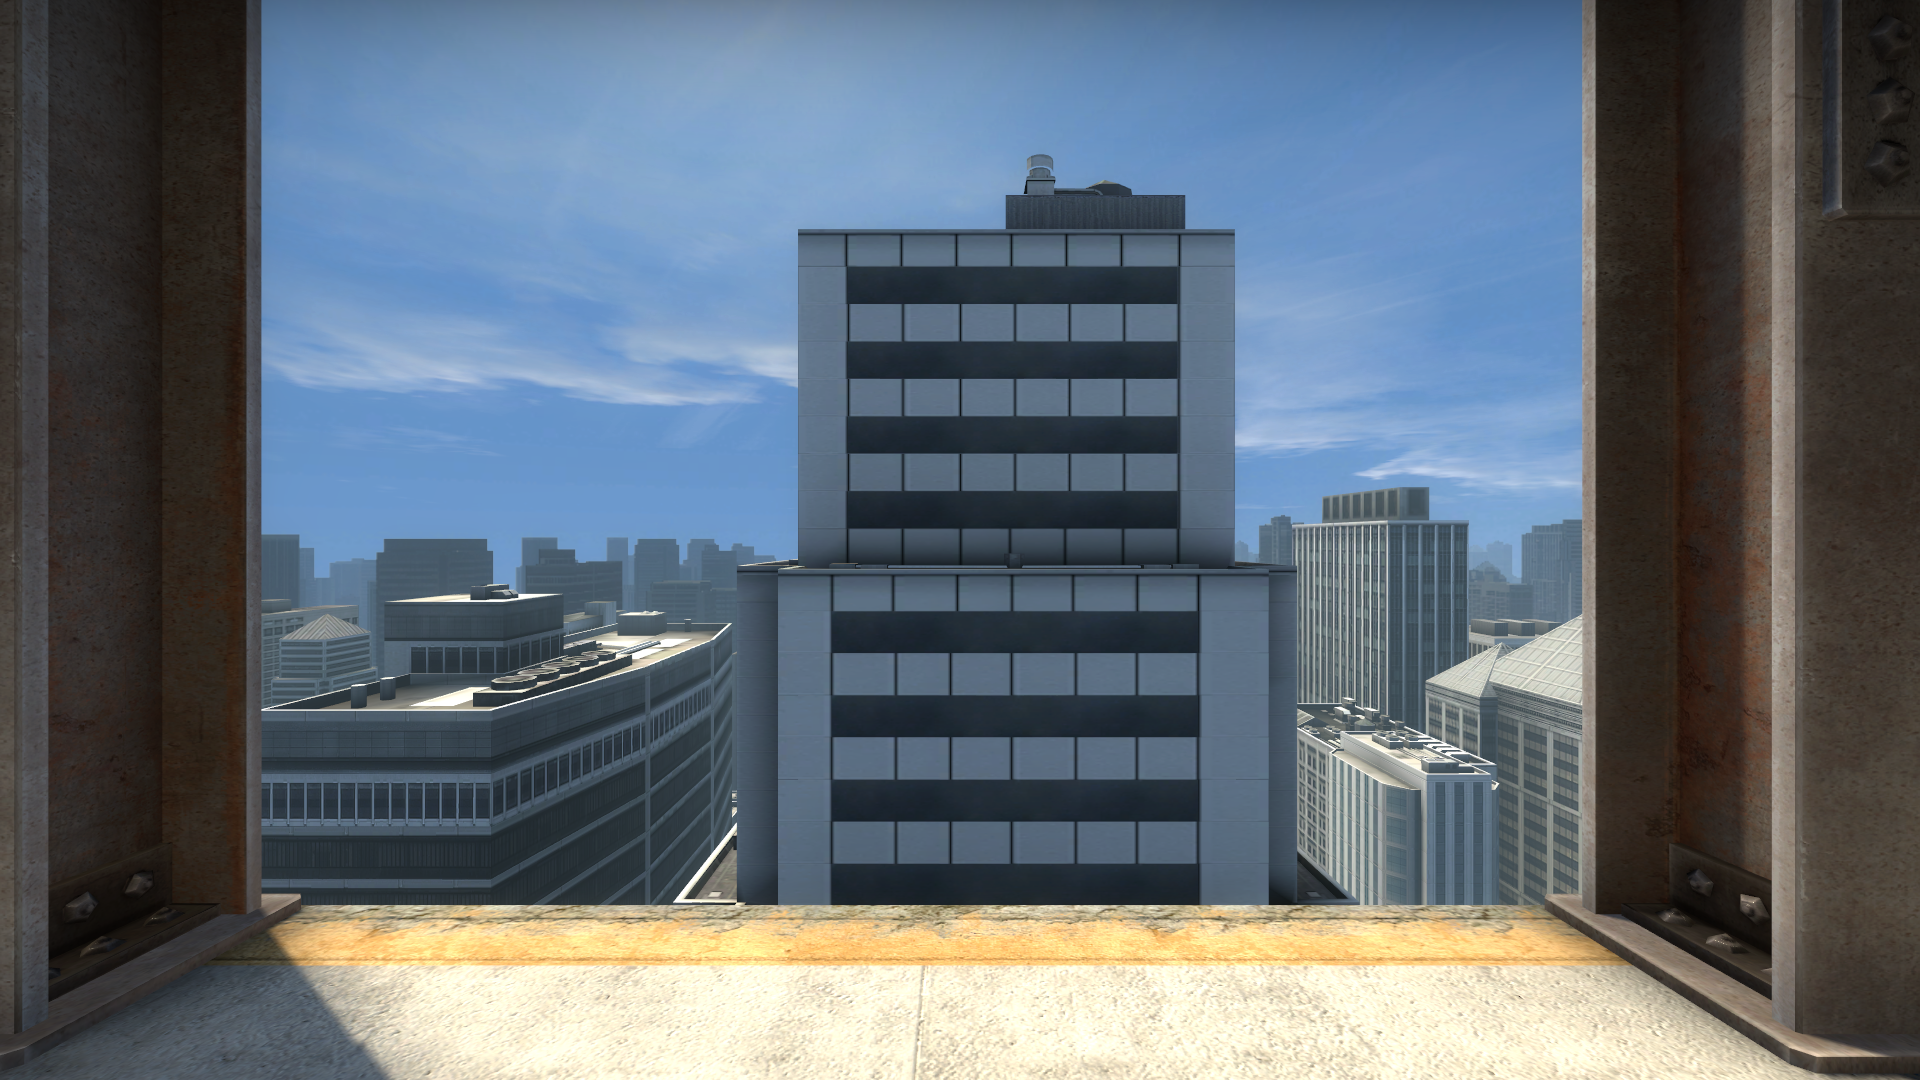
Map: de_vertigo